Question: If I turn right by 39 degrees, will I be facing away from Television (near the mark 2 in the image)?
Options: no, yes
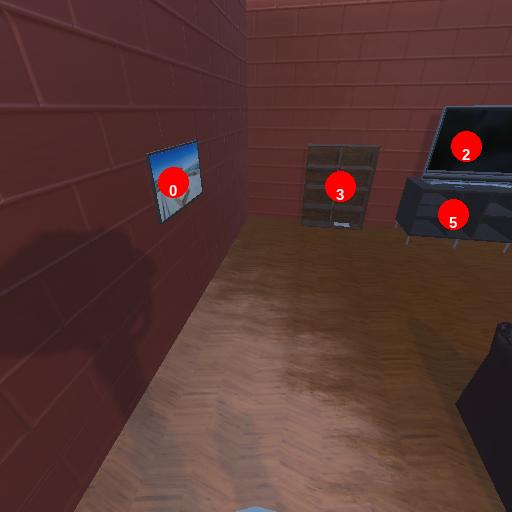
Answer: no